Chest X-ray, AP view. Patient: 57 years old, sex M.
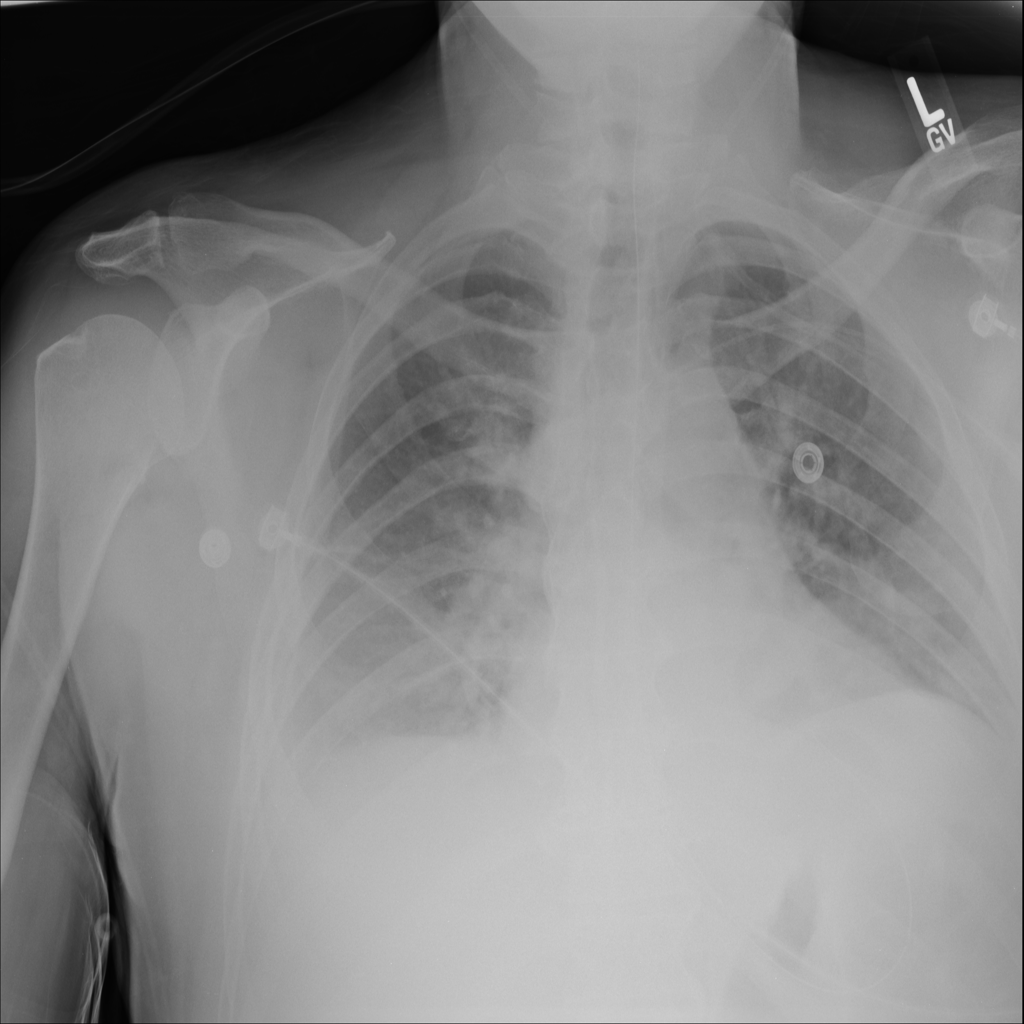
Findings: Atelectasis